Question: I used a li:before as an information tag. works perfect, the thing is that when the li is two lines long, the li:before moves to the seconf line and doesnt stay with the bullet.
Its kinda hard to explain, but I attached a picture with the difference

How can I force the li:before stay pointing the bullet??
HTML:
'''
<div class="contentContenedor">
<div class="tituloContentContenedor">Box: Promociones nacionales</div>
<div class="linksContentContenedor">
<ul>
<li>Vuela barato por Chile
<span class="linksContentContenedorClicks">752</span>
</li>
<li>Encantate con el sur de nuestro pais
<span class="linksContentContenedorClicks">178</span>
</li>
<li>Disfruta el norte de Chile
<span class="linksContentContenedorClicks">106</span>
</li>
<li>Canjea tus kms. y vuela por Chile
<span class="linksContentContenedorClicks">87</span>
</li>
</ul>
</div>
</div>
'''
CSS:
'''
.contentContenedor{
background-image:url('img/fondo_cajas_home.gif');
background-repeat:no-repeat;
background-position:center bottom;
width:270px;
height:140px;
margin-left:60px;
}
.tituloContentContenedor{
background-image:url('img/fondo_tit_cajas_home_270_23.gif');
background-repeat:no-repeat;
width:270px;
height:23px;
color:white;
font:bold 11px Arial,Helvetica,sans-serif;
padding:6px 0px 2px 11px;
}
.linksContentContenedor{
font-size:12px;
text-decoration:underline;
color:#0267C3;
margin-top:1px;
}
.linksContentContenedor ul{
padding:0;
margin:0;
margin-left:28px;
padding-bottom:10px;
}
.linksContentContenedor li{
position: relative;
padding-bottom:3px;
margin-top:0px;
}
.linksContentContenedorClicks {
position: absolute;
right: 115%;
width: auto;
height: 16px;
background: #033D7D;
text-align: center;
color:white;
padding-left:4px;
}
.linksContentContenedorClicks:before {
content: "";
height: 0;
width: 0;
position: absolute;
left: 100%;
border-left: 15px solid #033D7D;
border-top: 8px solid transparent;
border-bottom: 8px solid transparent;
}
'''
thanks for the help!
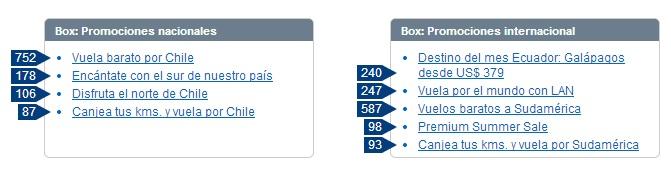
Answer: I don't see the pseudo-selector ':before' applied on any 'li'. It is used on all the spans containing the click count value, via the 'linksContentContenedorClicks' class. There's no problem with it.
Since you have 'linksContentContenedorClicks' absolutely positioned inside the relatively positioned 'li' elements, you probably want to add 'top: 0;' so they will always stick to the top of the surrounding 'li'.
'''
.linksContentContenedorClicks {
position: absolute;
right: 115%;
top: 0; /* this was missing */
width: auto;
height: 16px;
background: #033D7D;
text-align: center;
color:white;
padding-left:4px;
}
'''